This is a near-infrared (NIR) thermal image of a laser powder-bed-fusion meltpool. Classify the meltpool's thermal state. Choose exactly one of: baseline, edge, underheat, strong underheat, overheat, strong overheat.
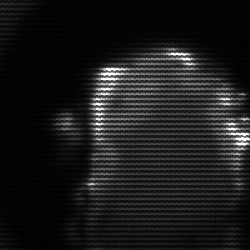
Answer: baseline